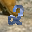
Label: 2